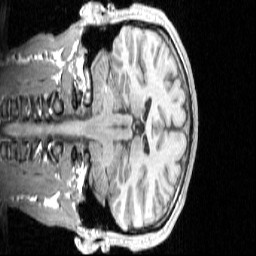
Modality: T1w
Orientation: coronal